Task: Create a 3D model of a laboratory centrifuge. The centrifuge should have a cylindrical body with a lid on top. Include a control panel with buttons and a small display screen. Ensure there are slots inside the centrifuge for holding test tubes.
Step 455:
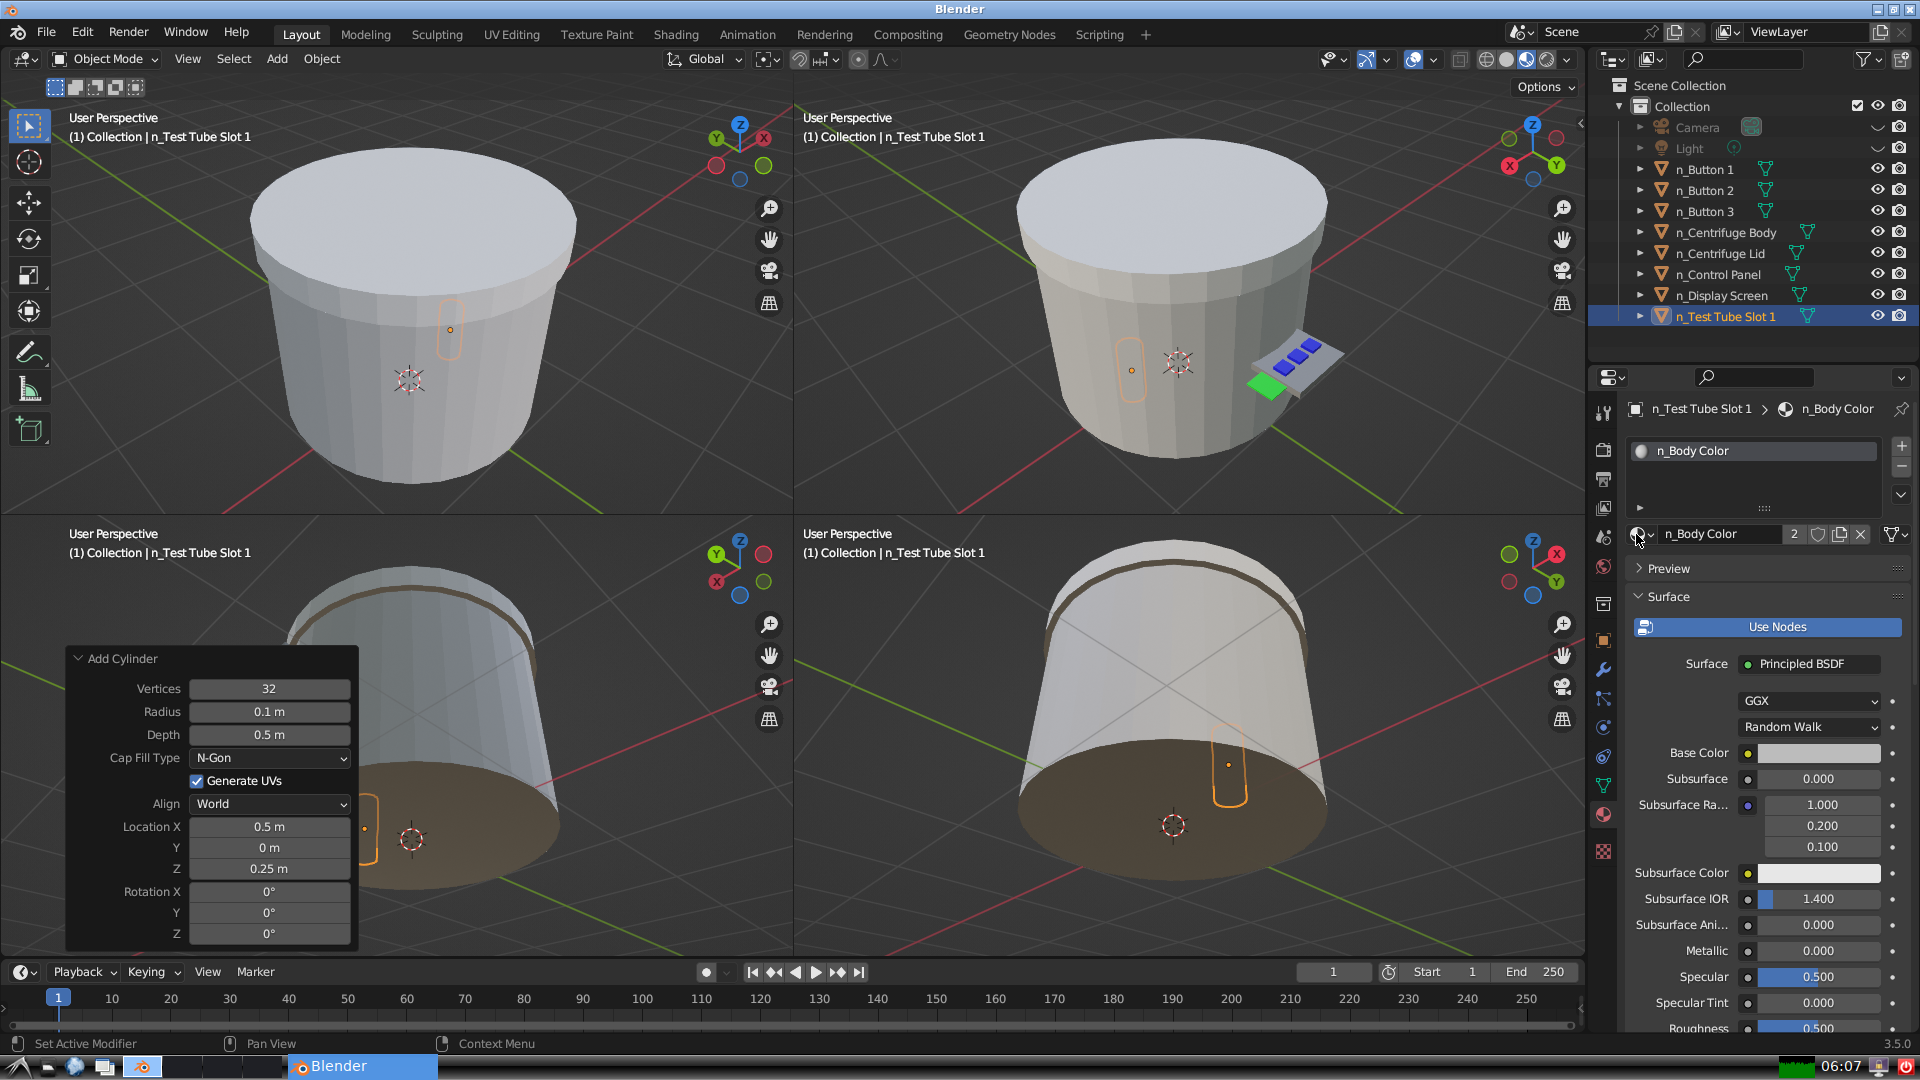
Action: {"mouse_move": [278, 58]}